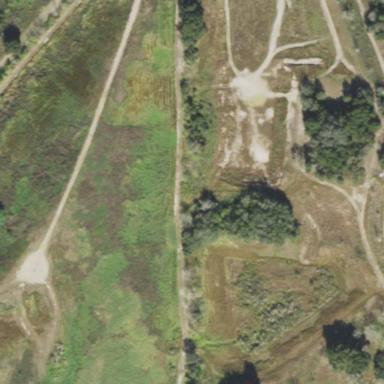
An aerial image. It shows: Quarry area.